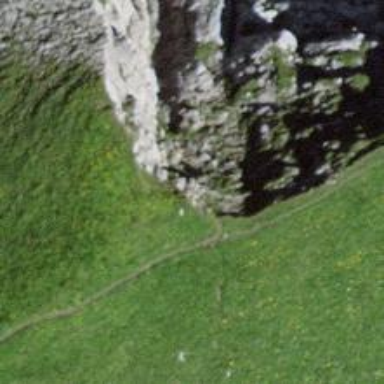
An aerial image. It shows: Cliff in nature.